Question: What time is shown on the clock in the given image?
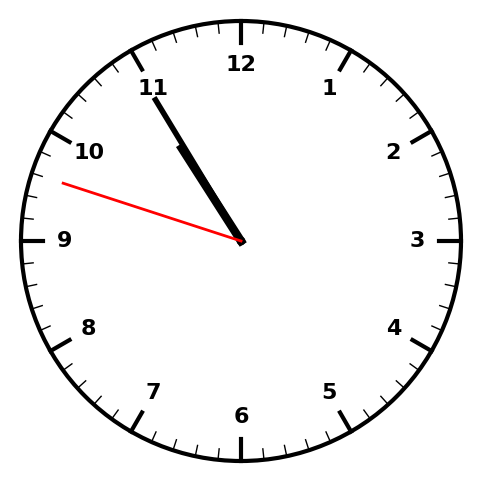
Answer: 10:54:48